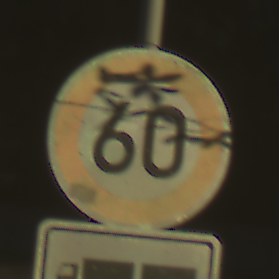
Verkehrszeichen: Geschwindigkeit60
Zusatzzeichen unten: HinweisDurchSinnbild16
Umgebung: Outdoor, Nature
Tageszeit: Midday
Wetter: Clear
Licht: Natural
Jahreszeit: NotSpecified
Kontrast: HighContrast